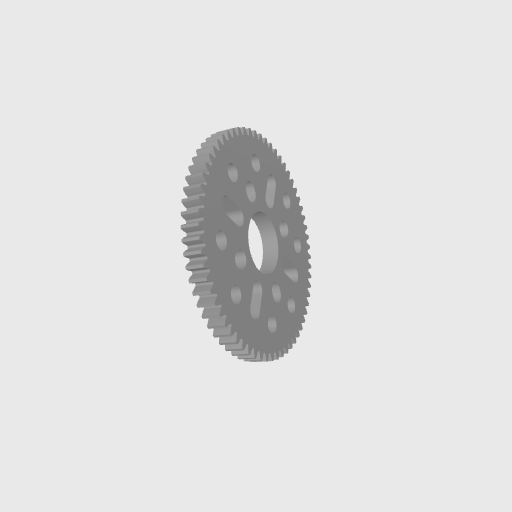
Part: HubMountAcetalGear62T